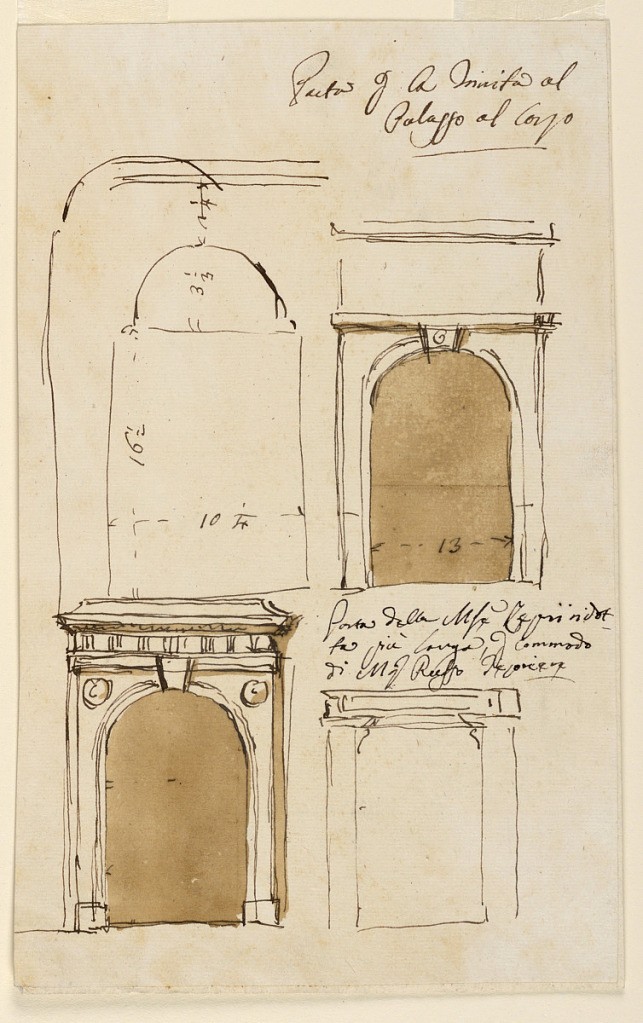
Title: Four doorframes
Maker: Giuseppe Barberi, Italian, 1746–1809
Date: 1786–1790
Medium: Pen and brown ink, brush and brown wash on off-white laid paper, lined
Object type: Drawing
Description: Top row: roughly outlined sketch with measurements. An arched door opening. Bottom row: an arched door opening with an entablature including a triglyph frieze. Outline of a door opening.